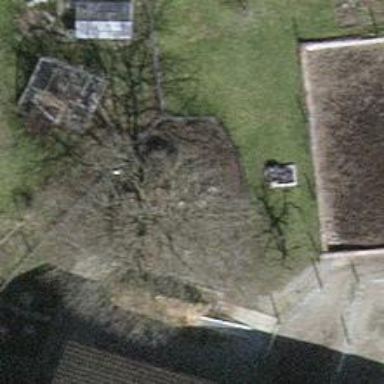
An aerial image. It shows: Urban tree adds touch of nature to the surroundings.